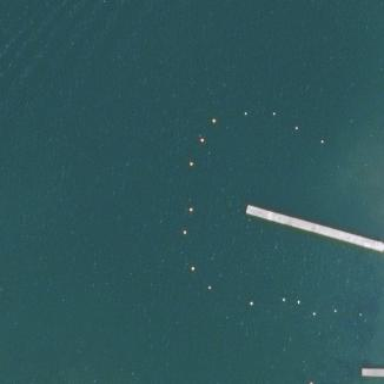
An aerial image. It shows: Commercial mooring pier.